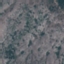
Land use / land cover class: HerbaceousVegetation